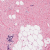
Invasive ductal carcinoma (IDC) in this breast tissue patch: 0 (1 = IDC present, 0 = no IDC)